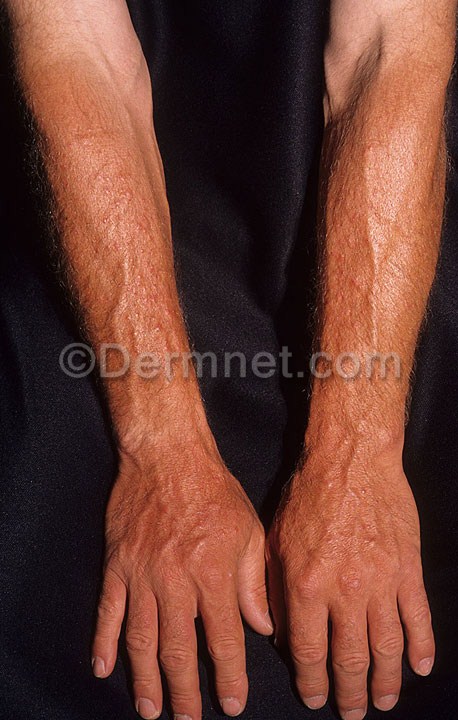
Disease: Light Diseases and Disorders of Pigmentation